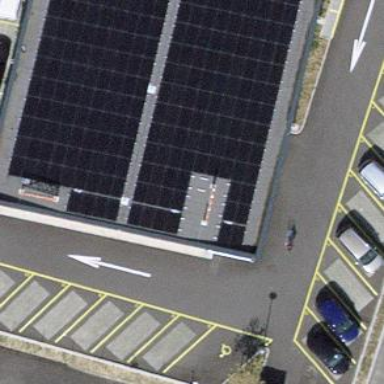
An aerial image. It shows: Parking area.